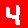
Digit: 4